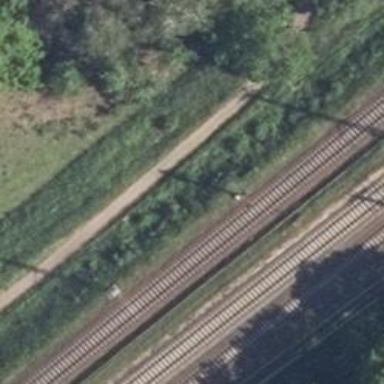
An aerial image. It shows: Railway signal.